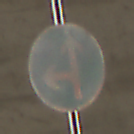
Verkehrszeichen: VorgeschriebeneFahrtrichtungGeradeausOderLinks
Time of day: Midday
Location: Roofed (Tunnel)
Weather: NotSpecified
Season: NotSpecified
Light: Natural